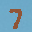
Label: 7